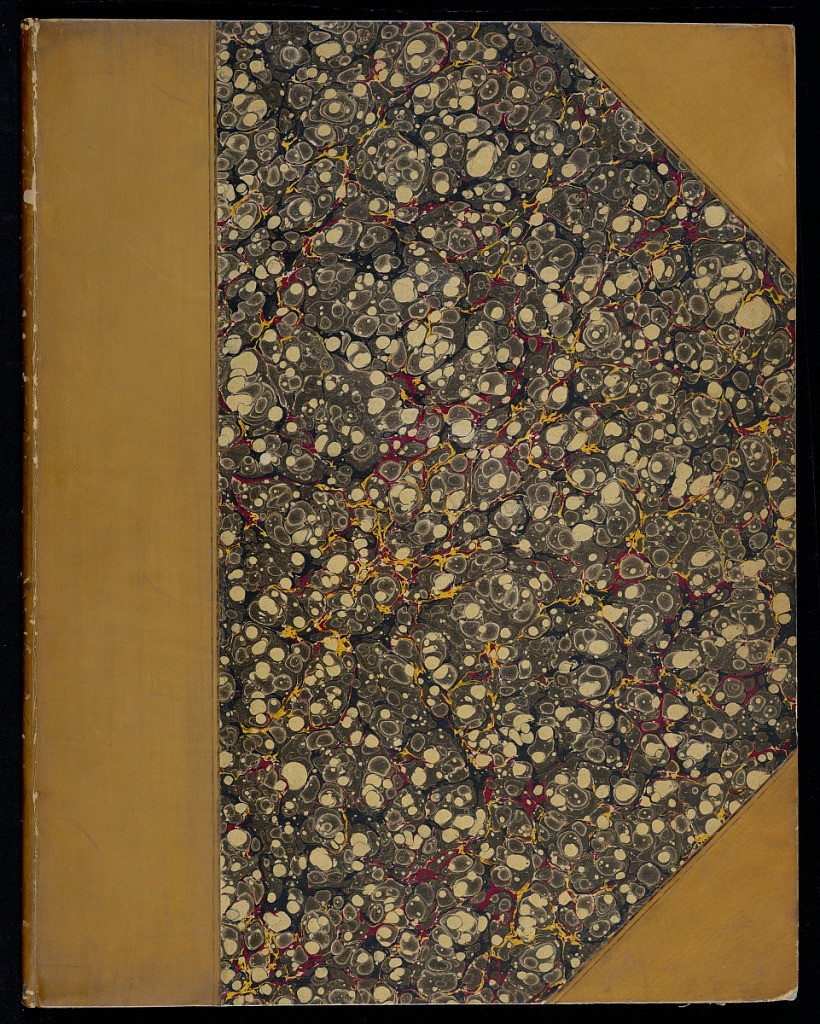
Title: Album of Prints Containing Sheets from the Collection of Vases Designed by A. Panier (Books 1-3), the Collection of Vases or Fountains Designed by A. Panier, and from the Collection of Different Ornaments Useful for Goldsmiths and Founders
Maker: A. Panier, French, active 18th century
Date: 1767-1793
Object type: Album
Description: Album contains sheets from the Collection of Vases Designed by A. Panier (Books 1-3), the Collection of Vases or Fountains Designed by A. Panier, and from the Collection of Different Ornaments Useful for Goldsmiths and Founders. The prints are engraved in crayon manner and printed in red ink (sanguine). Many of the plates are not numbered or lettered.